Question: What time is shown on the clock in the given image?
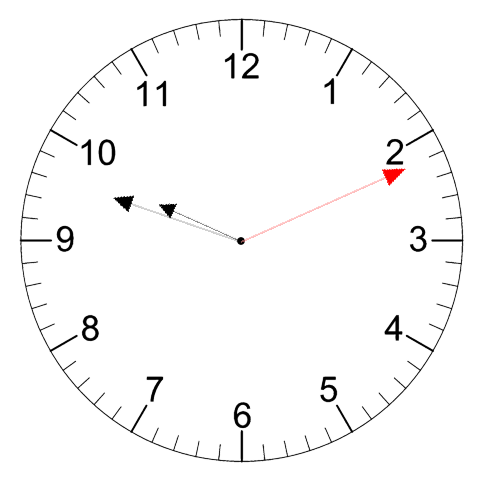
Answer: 09:48:11